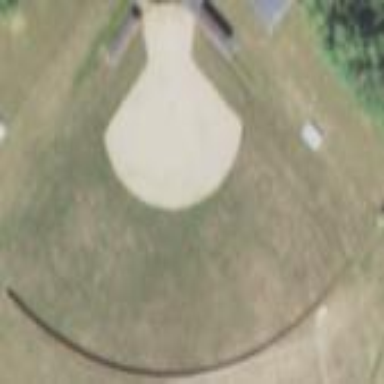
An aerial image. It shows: Baseball pitch for leisure land.